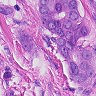
Metastatic tissue present: yes